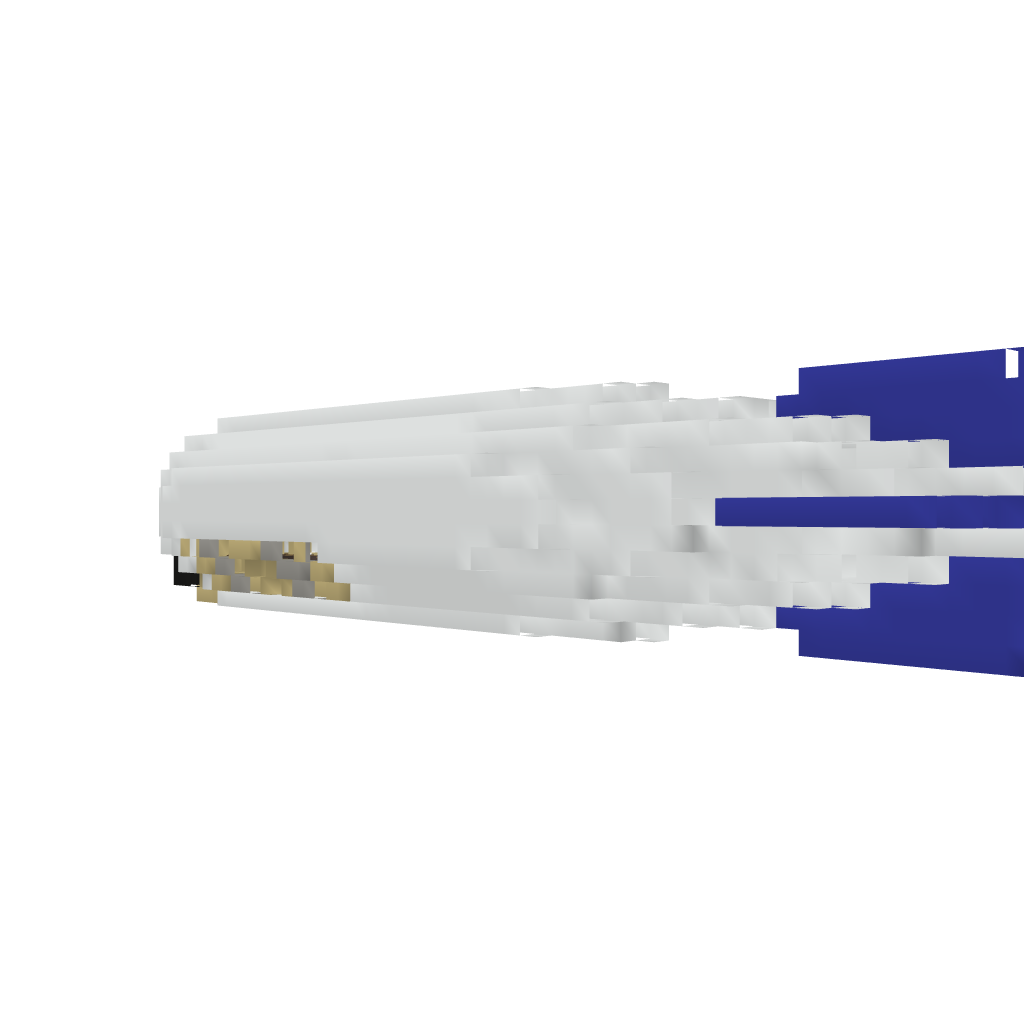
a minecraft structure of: Merchant Airship Majestic Pearl